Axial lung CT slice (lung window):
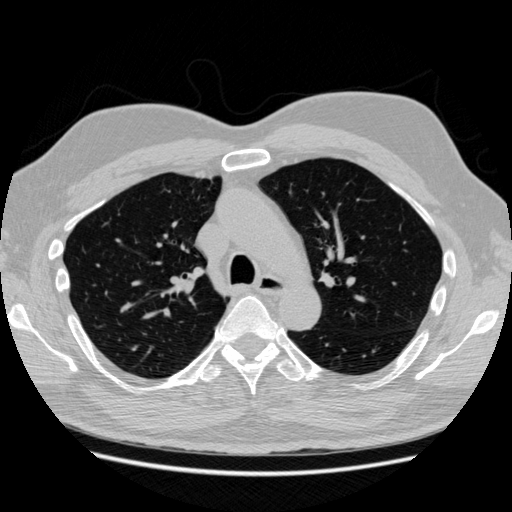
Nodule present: no